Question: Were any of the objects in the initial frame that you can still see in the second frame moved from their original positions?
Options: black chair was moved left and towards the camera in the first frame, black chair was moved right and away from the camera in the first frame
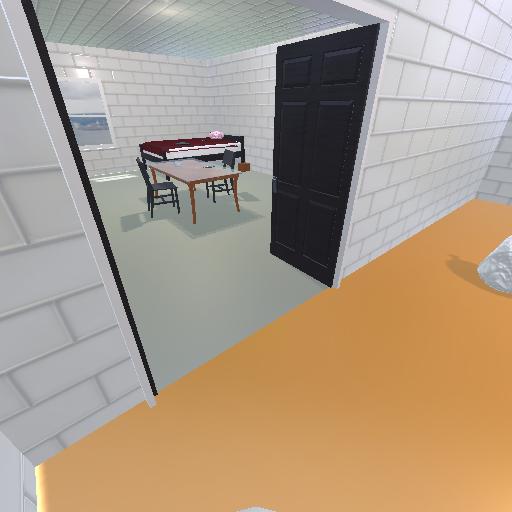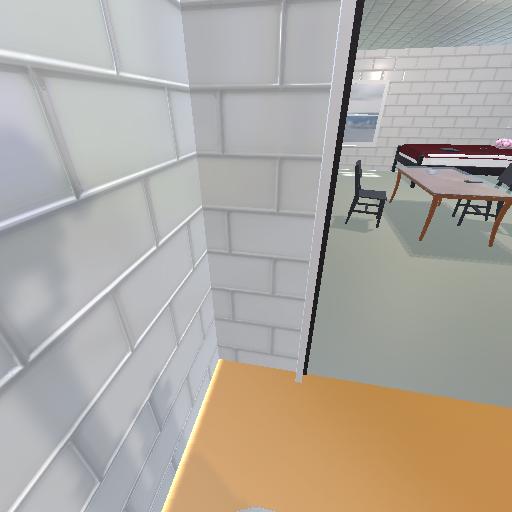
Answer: black chair was moved left and towards the camera in the first frame